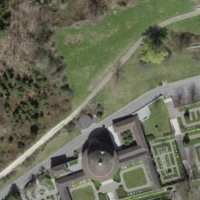
EUNIS habitat code: 53
Species observed at this site:
Prunus spinosa